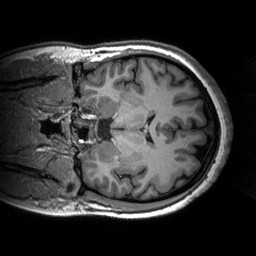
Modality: T1w
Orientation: coronal
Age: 22
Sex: female
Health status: healthy
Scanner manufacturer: siemens
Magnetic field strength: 3 T
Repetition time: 2.53 s
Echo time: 0.00288 s